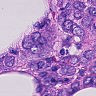
Metastatic tissue present: yes